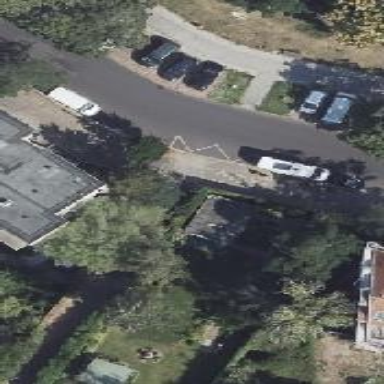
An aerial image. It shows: Asphalt footway.